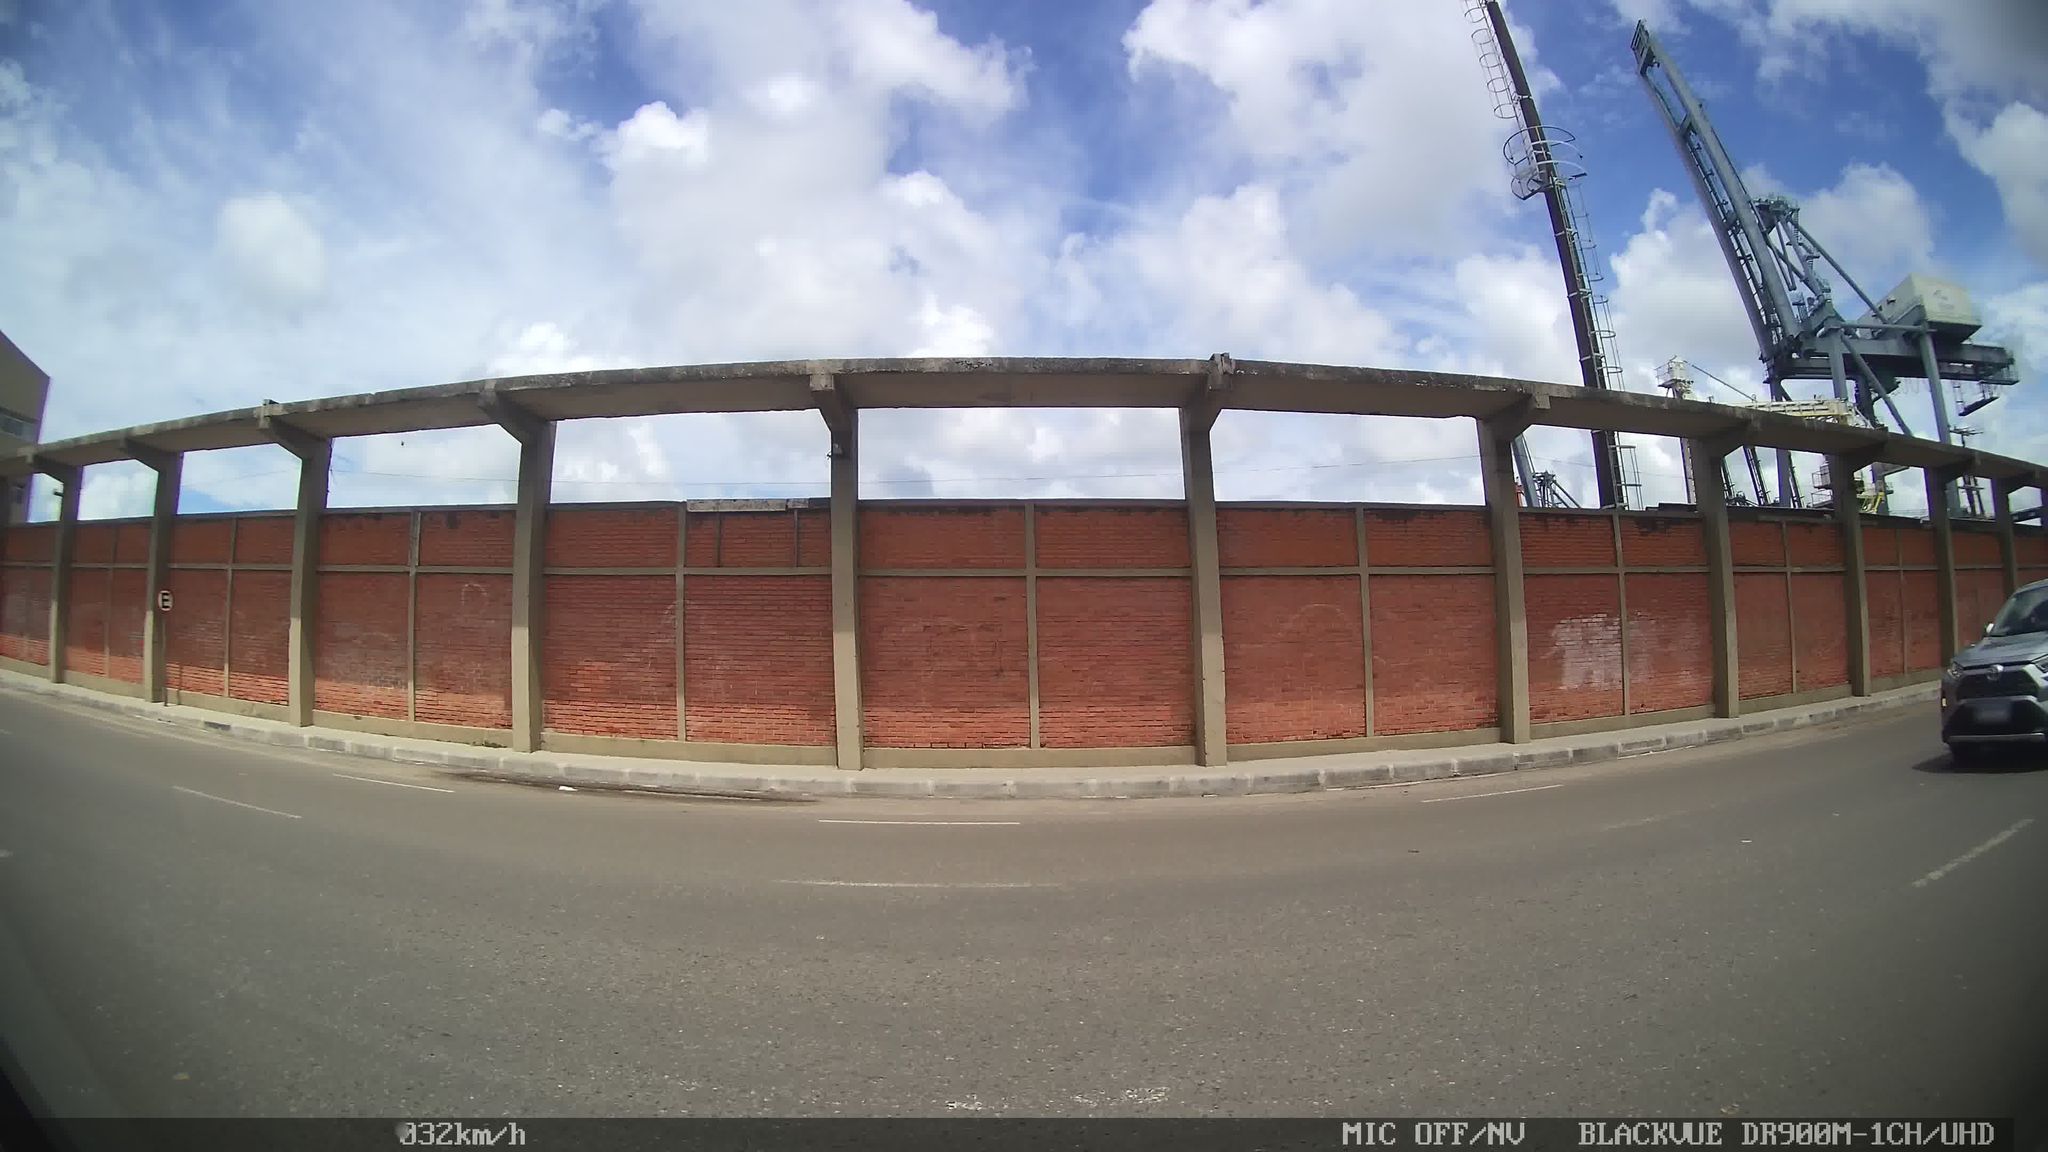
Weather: clear
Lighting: day
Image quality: good
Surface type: driving surface
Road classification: primary
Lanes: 4
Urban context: urban centre
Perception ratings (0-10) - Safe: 1.76, Lively: 0.59, Beautiful: 1.11, Boring: 5.39, Depressing: 5.23, Wealthy: 0.63